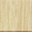
Piece: xx